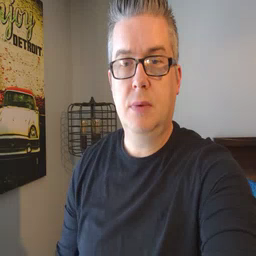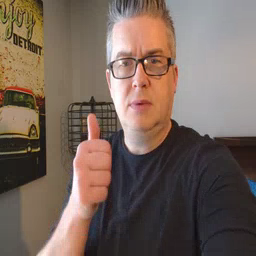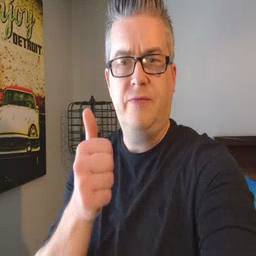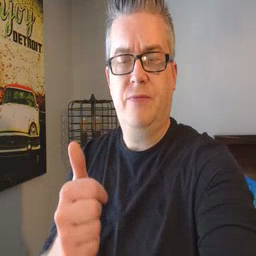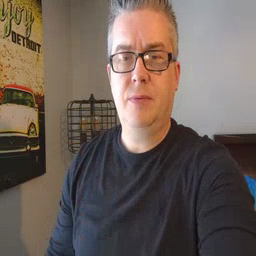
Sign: yourself